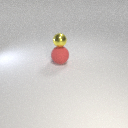
small yellow metal sphere above large red rubber sphere